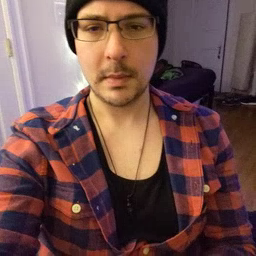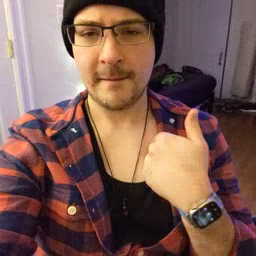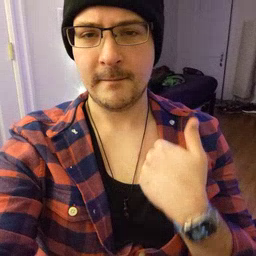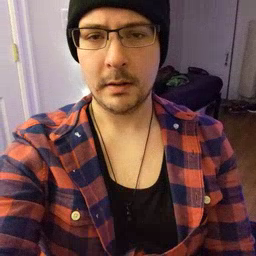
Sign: have